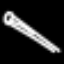
Label: pencil